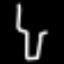
Label: fork